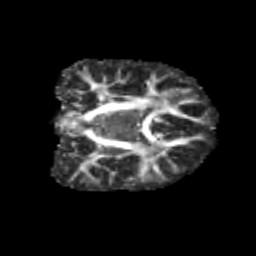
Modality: FA
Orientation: coronal
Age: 9
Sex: female
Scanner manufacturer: siemens
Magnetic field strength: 3 T
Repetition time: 3.8 s
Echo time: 0.07 s